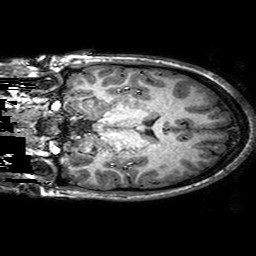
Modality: T1w
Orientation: coronal
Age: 19
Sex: female